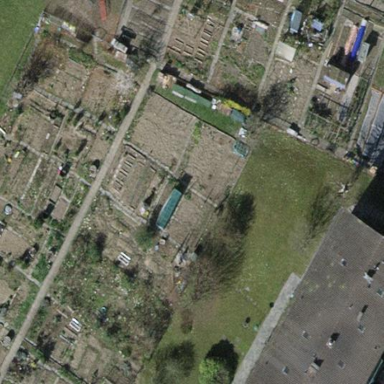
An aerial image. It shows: Allotments area.